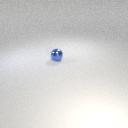
small blue metal sphere